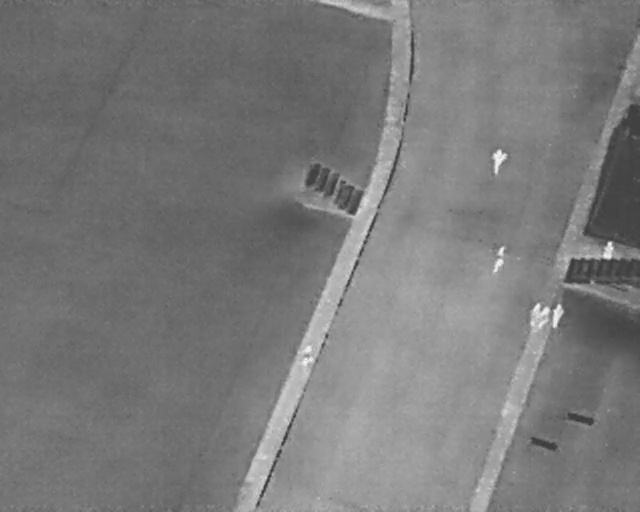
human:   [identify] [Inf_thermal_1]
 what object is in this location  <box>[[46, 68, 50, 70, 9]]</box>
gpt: <ref>1 large person at the center</ref>